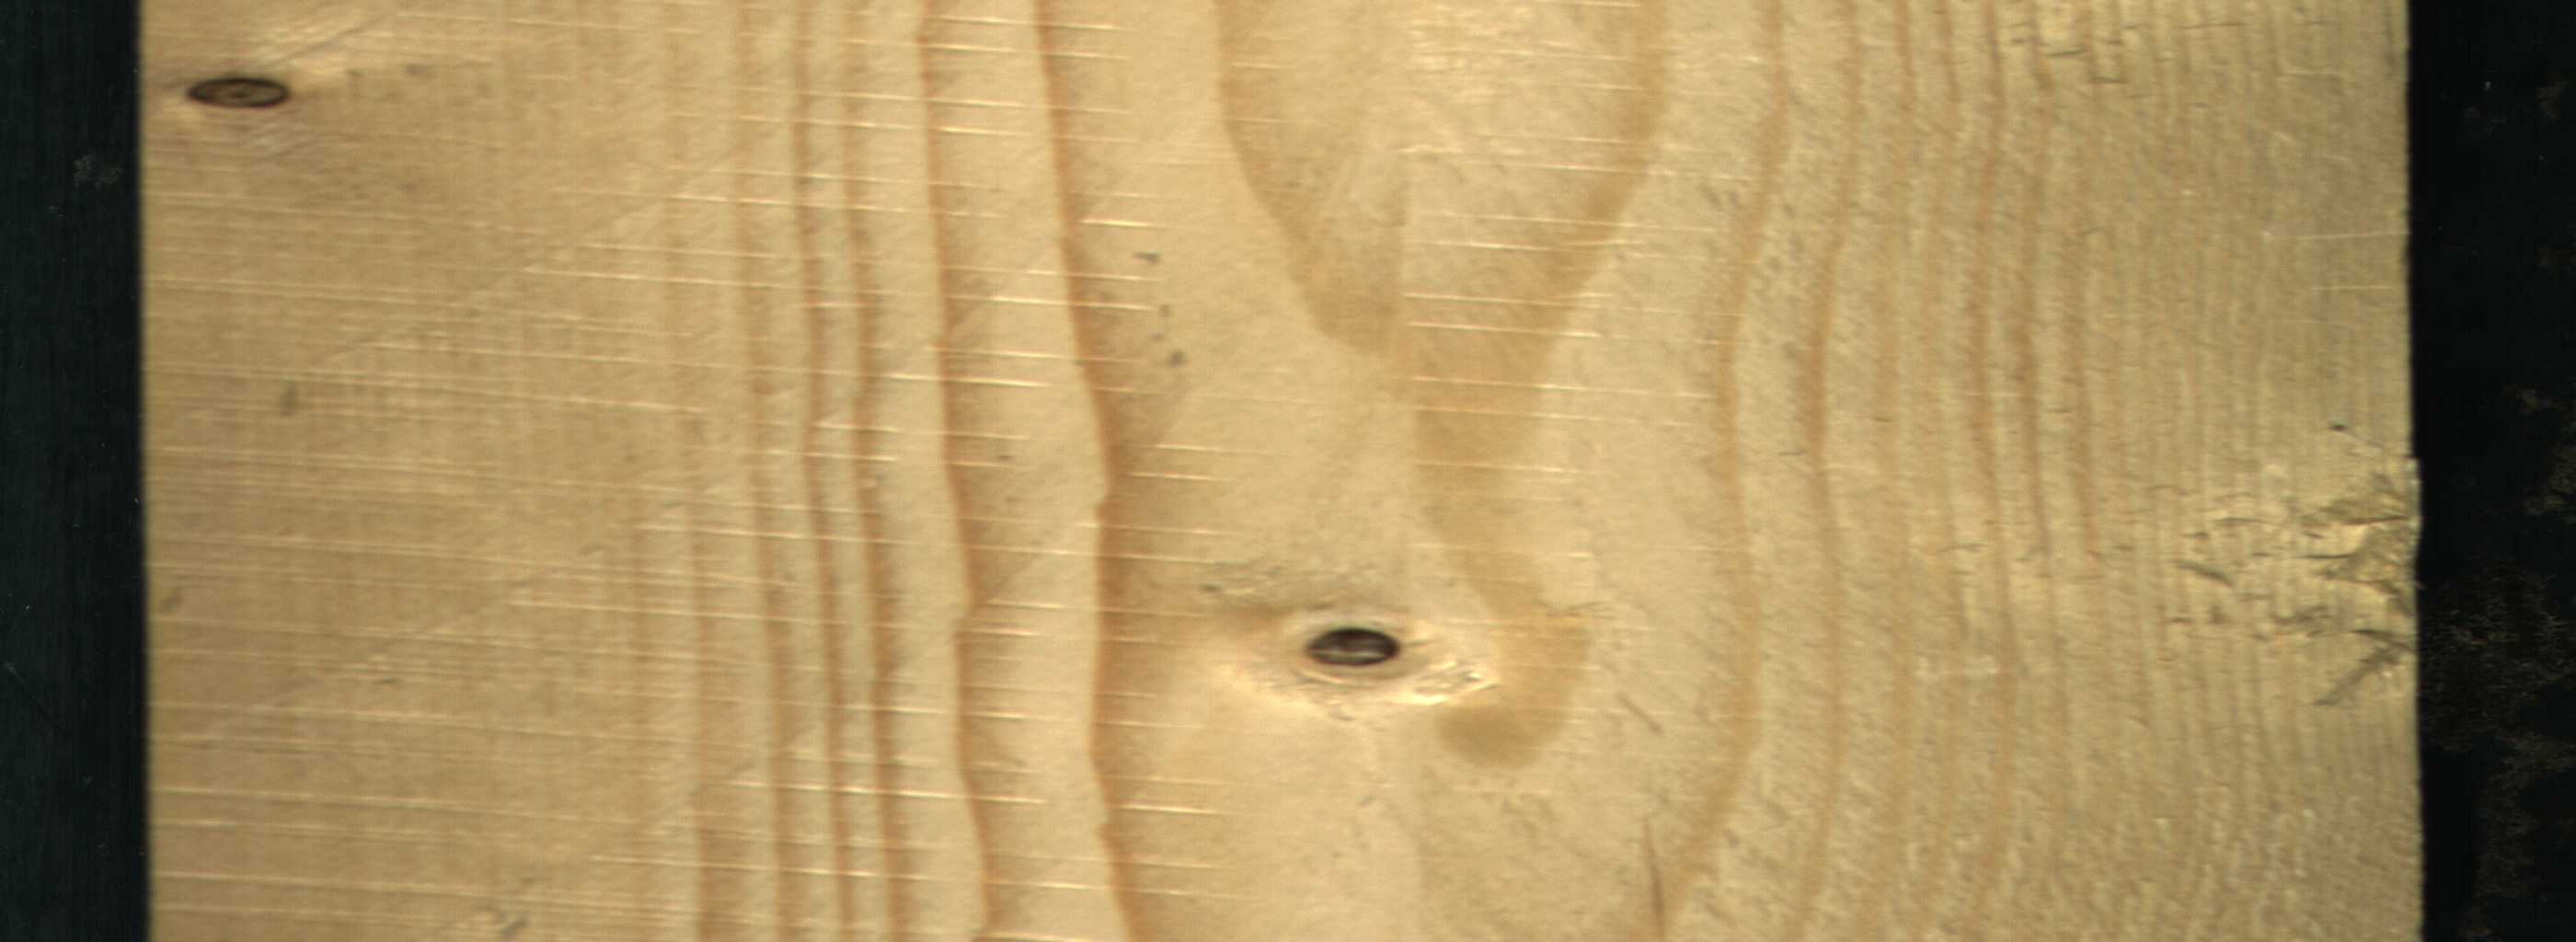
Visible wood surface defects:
Dead_Knot
Dead_Knot